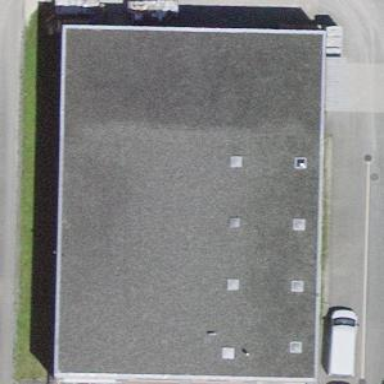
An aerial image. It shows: Industrial building.